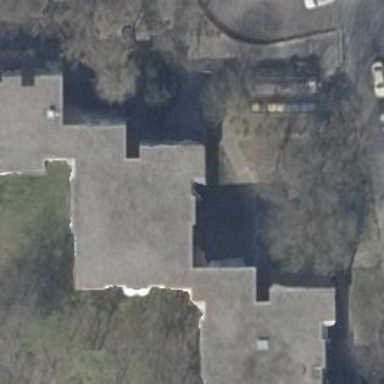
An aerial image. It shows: Apartment building with flat roof.